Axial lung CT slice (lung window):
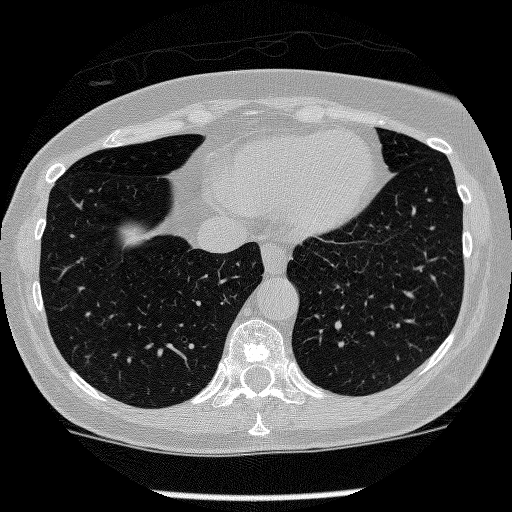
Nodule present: no